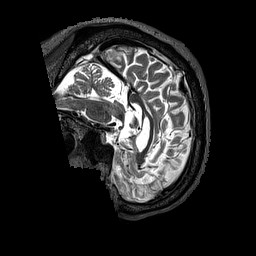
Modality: T2w
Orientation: sagittal
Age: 54
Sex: male
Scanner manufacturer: siemens
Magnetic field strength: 3 T
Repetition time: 3.2 s
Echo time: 0.567 s